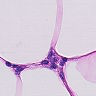
Metastatic tissue present: no